Question: I'm translating a program from AS2 to AS3. I've got a simple animation drawing lines between balls which are moving on the screen, but I can't figure out how to use the clear() to remove the old ones. This is what I'm getting:

Here's the code:
'''
function moveBalls(e:Event):void
{
var nodeA:MovieClip;
var nodeB:MovieClip;
var line:Sprite = new Sprite();
for (var i:uint = 0; i < getLength(nodes); i++)
{
nodeA = nodes[i];
for (var j:uint = i + 1; j < getLength(nodes); j++)
{
nodeB = nodes[j];
var dx:Number = nodeB.x - nodeA.x;
var dy:Number = nodeB.y - nodeA.y;
var dist:Number = Math.sqrt(dx * dx + dy * dy);
if (dist < minDist)
{
line.graphics.lineStyle(1, 0x00ffff);
line.graphics.moveTo(nodeA.x+nodeA.width/2, nodeA.y+nodeA.height/2);
line.graphics.lineTo(nodeB.x+nodeB.width/2, nodeB.y+nodeB.height/2);
addChild(line);
var ax:Number = dx * k * .5;
var ay:Number = dy * k * .5;
nodeA.vx += ax;
nodeA.vy += ay;
nodeB.vx += ax;
nodeB.vy += ay;
}
}
}
}
'''
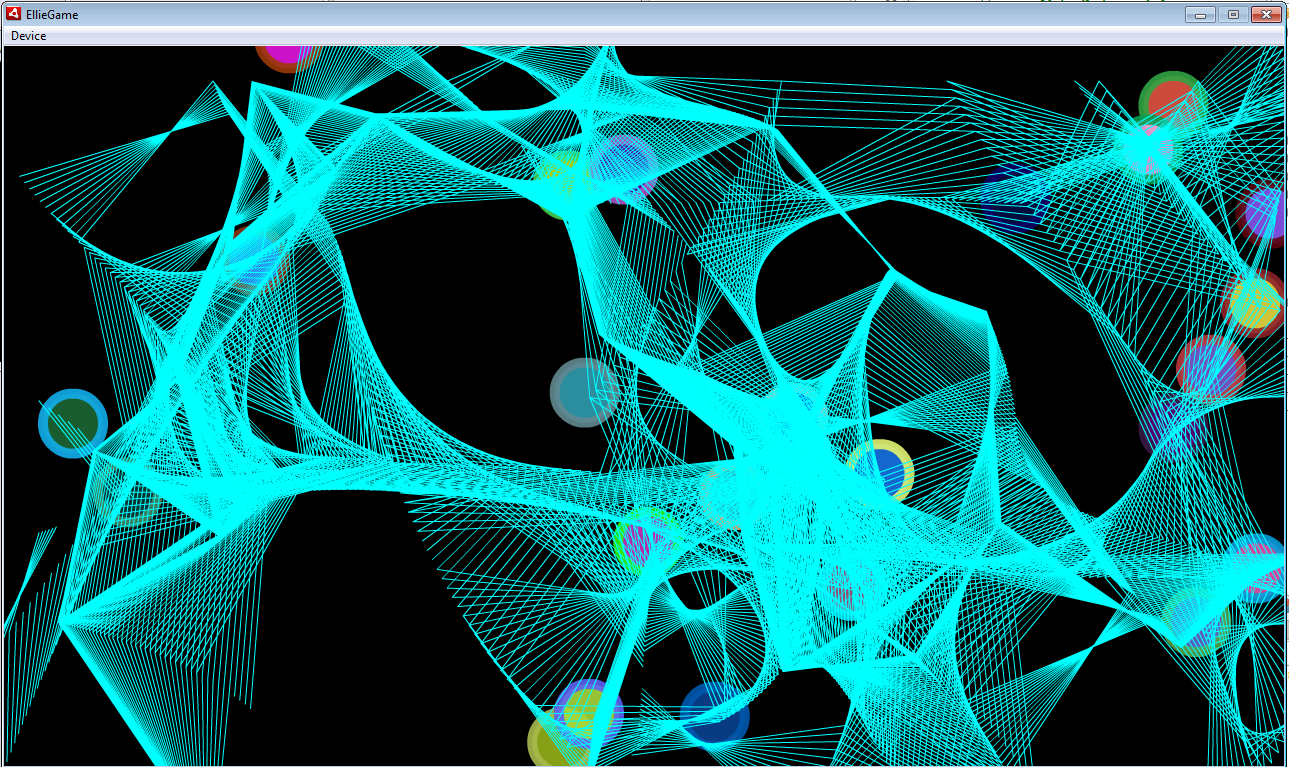
Answer: Try this demo:
'''
var s:Shape = new Shape();
addChild(s);
stage.addEventListener(MouseEvent.CLICK, _click);
function _click(e:MouseEvent=null):void
{
s.graphics.clear();
s.graphics.lineStyle(2, 0xFF0000);
s.graphics.lineTo(
Math.random()*stage.stageWidth,
Math.random()*stage.stageHeight
);
}
_click();
'''
Hint: 'Shape' is more lightweight than 'Sprite' and is recommended in your scenario.